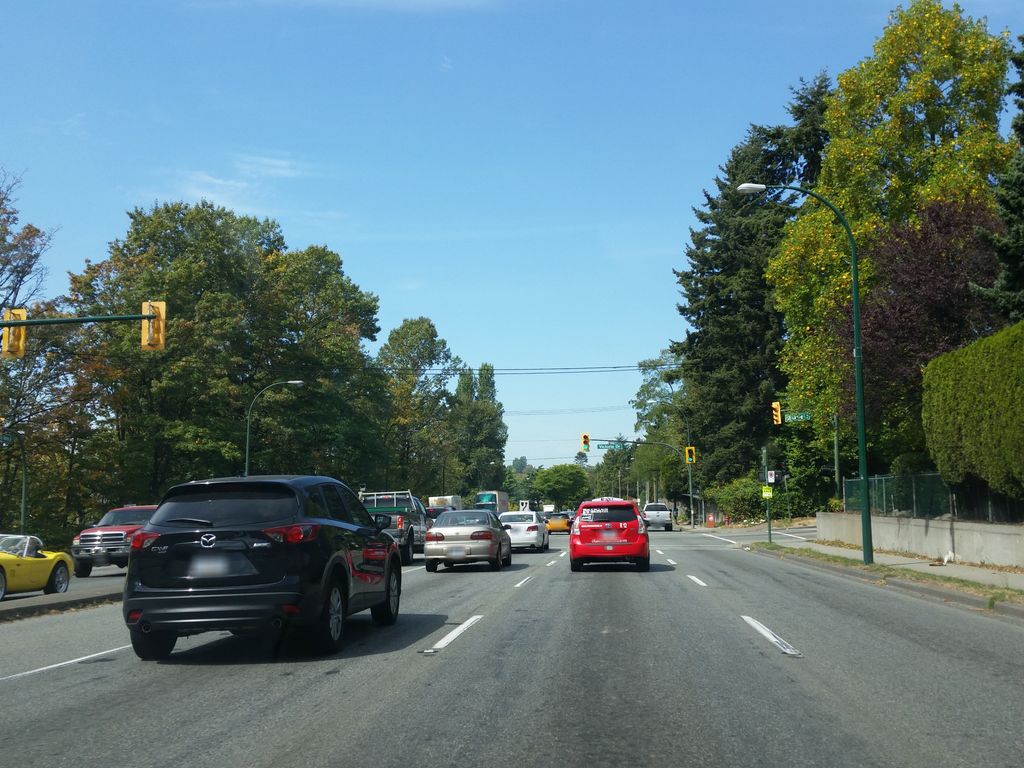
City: vancouver